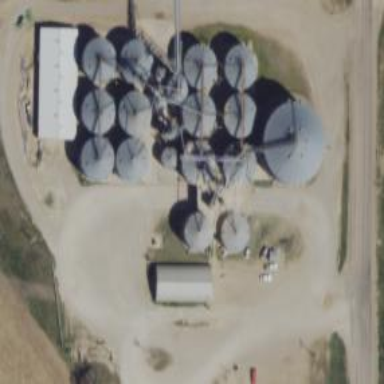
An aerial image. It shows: Silo.